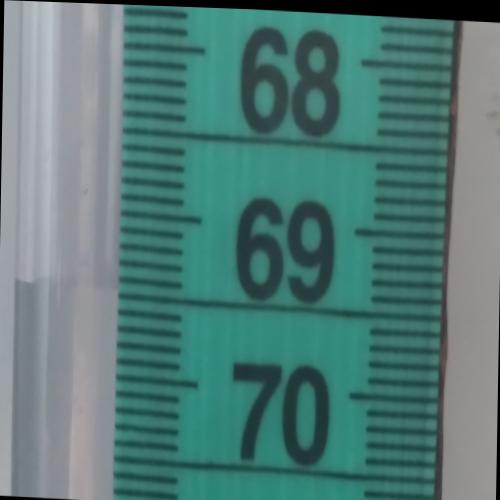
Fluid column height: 69.5 cm